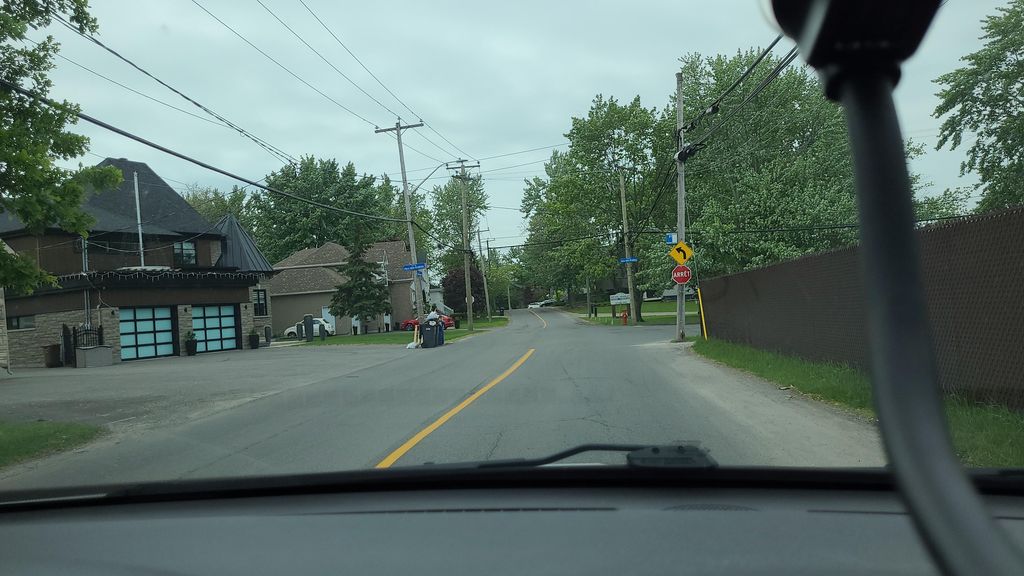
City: montreal